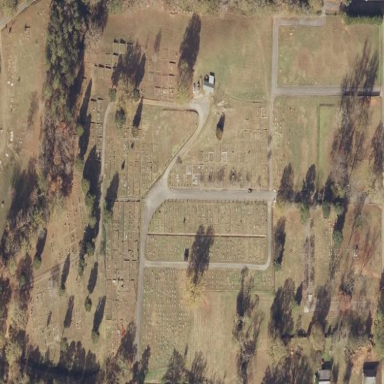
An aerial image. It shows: Cemetery.